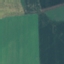
Land use / land cover class: AnnualCrop